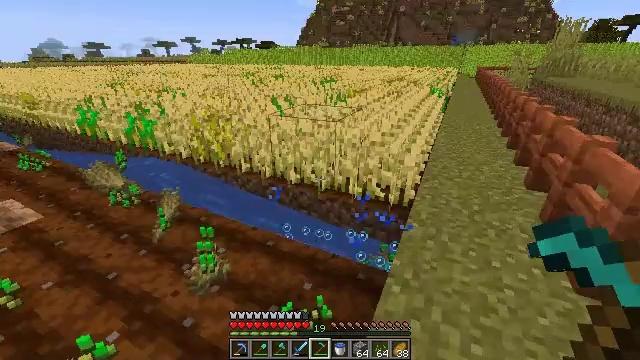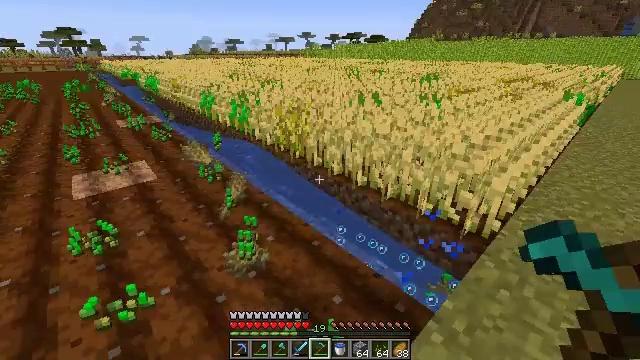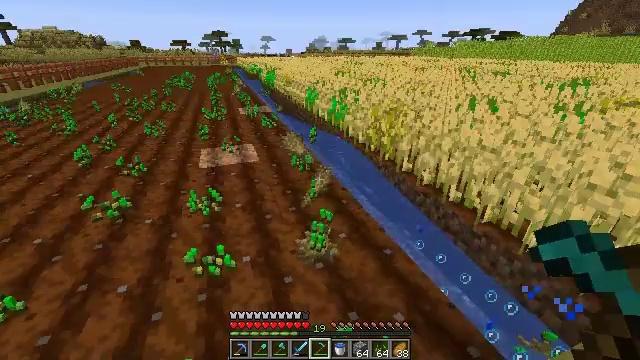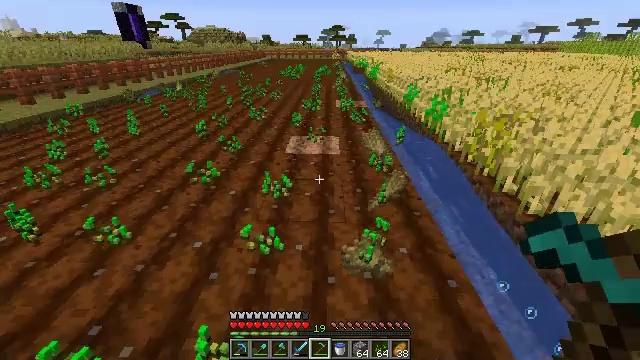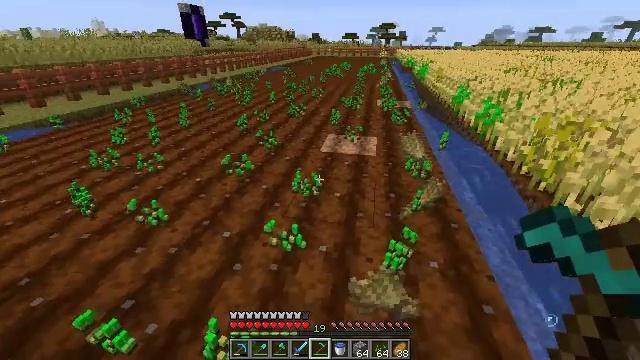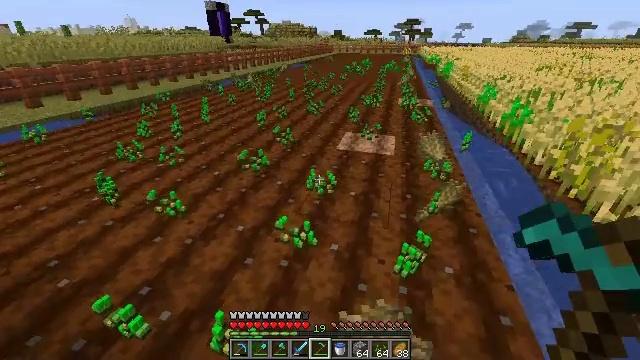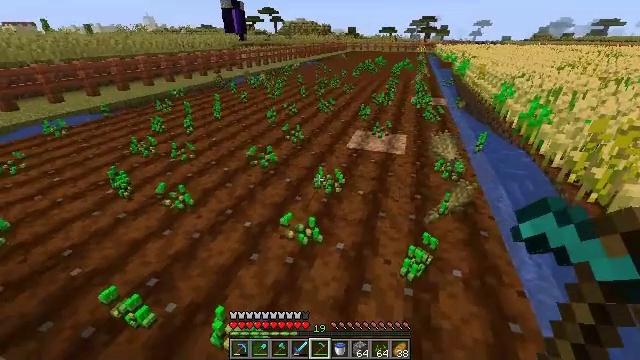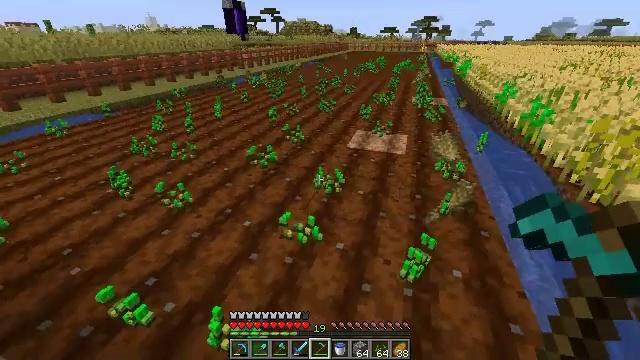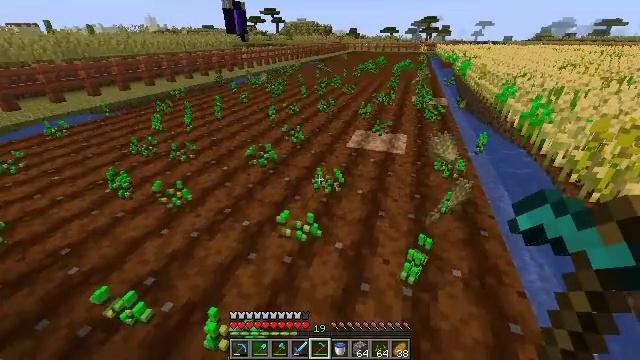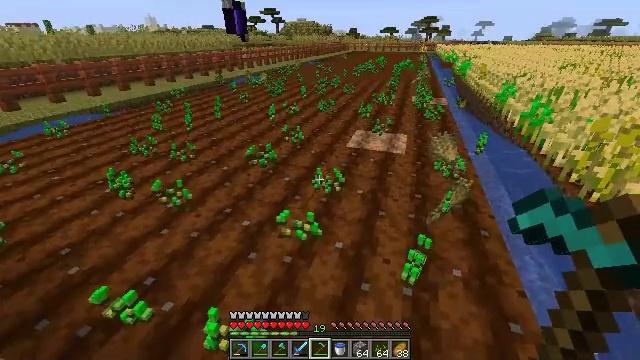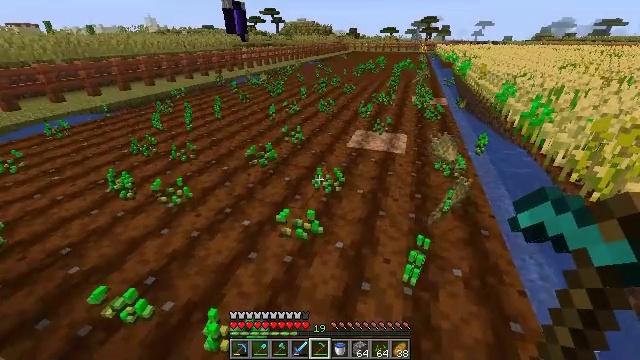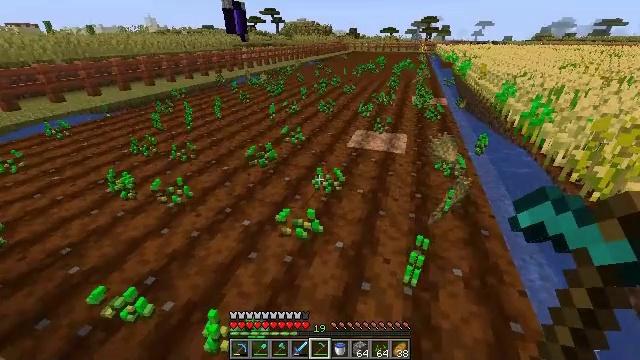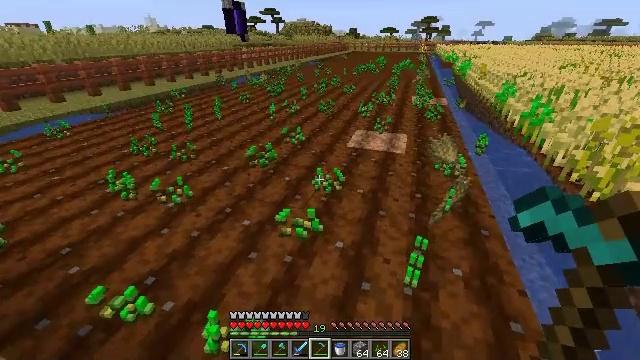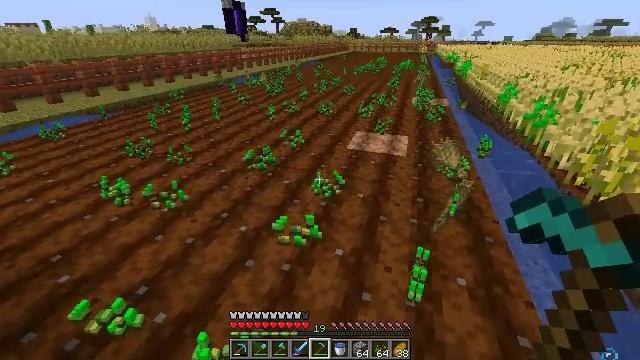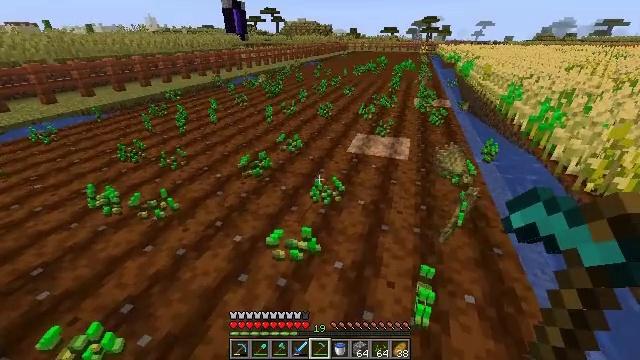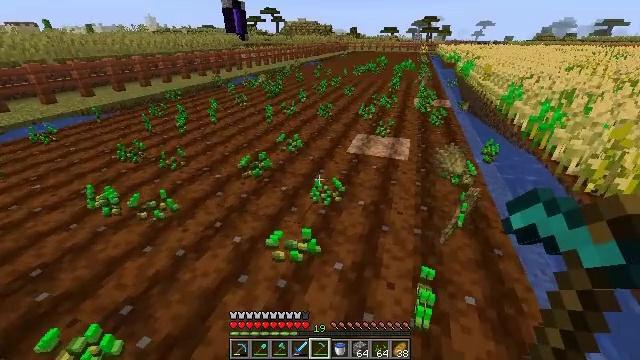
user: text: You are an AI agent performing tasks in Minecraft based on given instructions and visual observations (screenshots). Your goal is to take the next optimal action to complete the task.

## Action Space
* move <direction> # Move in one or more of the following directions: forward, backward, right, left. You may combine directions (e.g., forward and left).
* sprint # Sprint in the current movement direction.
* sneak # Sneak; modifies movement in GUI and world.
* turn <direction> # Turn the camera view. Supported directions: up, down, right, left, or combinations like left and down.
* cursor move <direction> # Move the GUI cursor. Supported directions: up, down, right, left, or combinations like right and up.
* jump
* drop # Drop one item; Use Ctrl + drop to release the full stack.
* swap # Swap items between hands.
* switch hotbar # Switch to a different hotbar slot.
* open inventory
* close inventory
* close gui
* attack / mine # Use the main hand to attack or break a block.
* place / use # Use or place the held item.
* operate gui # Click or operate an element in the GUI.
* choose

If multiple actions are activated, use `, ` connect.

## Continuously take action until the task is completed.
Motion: motion action
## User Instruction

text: Get wheat from the farmland.
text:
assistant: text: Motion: move forward and move right, turn left and down
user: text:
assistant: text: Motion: move forward and move right, turn left
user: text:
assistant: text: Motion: move forward, turn left and down
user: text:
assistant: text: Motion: turn left
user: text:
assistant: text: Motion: turn left
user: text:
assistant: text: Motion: turn left
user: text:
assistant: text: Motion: no_op
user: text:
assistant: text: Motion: no_op
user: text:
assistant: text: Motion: no_op
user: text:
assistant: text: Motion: no_op
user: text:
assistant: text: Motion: no_op
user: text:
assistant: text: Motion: no_op
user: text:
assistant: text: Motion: move forward
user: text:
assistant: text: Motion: move forward
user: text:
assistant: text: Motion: move forward
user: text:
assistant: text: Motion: move forward
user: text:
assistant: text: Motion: move forward
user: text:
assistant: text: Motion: move forward and move right
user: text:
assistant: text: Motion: move forward and move right
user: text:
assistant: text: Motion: move forward and move right
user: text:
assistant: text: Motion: move forward and move right
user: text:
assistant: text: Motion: move forward and move right
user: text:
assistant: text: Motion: move forward and move right
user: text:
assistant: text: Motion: move forward and move right
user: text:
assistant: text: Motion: move forward
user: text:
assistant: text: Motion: move forward
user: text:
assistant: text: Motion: move forward
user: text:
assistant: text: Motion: move forward
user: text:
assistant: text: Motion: move forward
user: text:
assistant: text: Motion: move forward